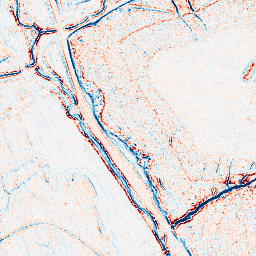
Category: edge_preserving
Decomposition family: anisotropic_diffusion
Decomposition parameters: iterations: 10
kappa: 50
gamma: 0.05
Upsampling method: bilinear
Upsampling parameters: scale: 2
Upsampling scale: 2